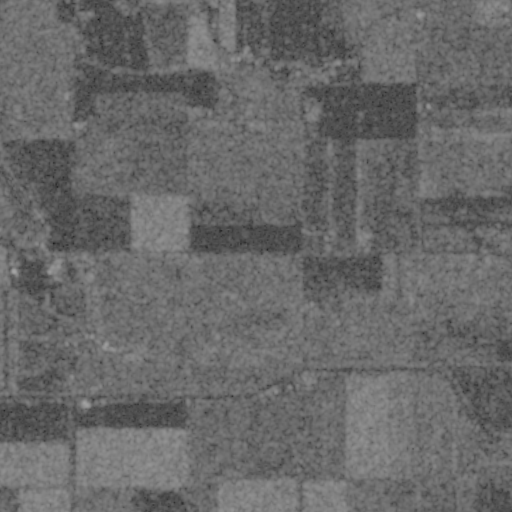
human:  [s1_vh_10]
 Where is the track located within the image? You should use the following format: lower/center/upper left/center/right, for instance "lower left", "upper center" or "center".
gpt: The track is located in the center left of the image.
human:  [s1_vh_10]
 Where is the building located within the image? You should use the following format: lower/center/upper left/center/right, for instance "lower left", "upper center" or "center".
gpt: The building is located in the lower left of the image.
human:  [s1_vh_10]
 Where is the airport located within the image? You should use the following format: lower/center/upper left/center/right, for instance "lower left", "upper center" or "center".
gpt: There is no airport in the image.

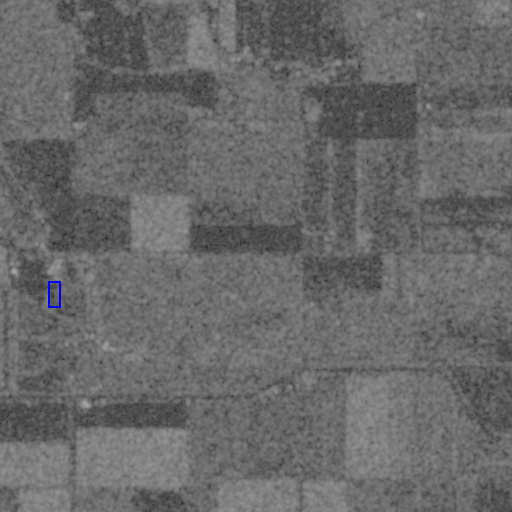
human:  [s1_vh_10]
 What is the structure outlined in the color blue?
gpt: The structure outlined in blue is a track.
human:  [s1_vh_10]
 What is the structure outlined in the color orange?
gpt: There is no orange outline.